Interaction volume radius: 10 \u00c5
Interaction volume height: 20 \u00c5
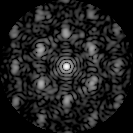
Disorder parameter: 0.5796